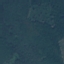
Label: Forest